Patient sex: M
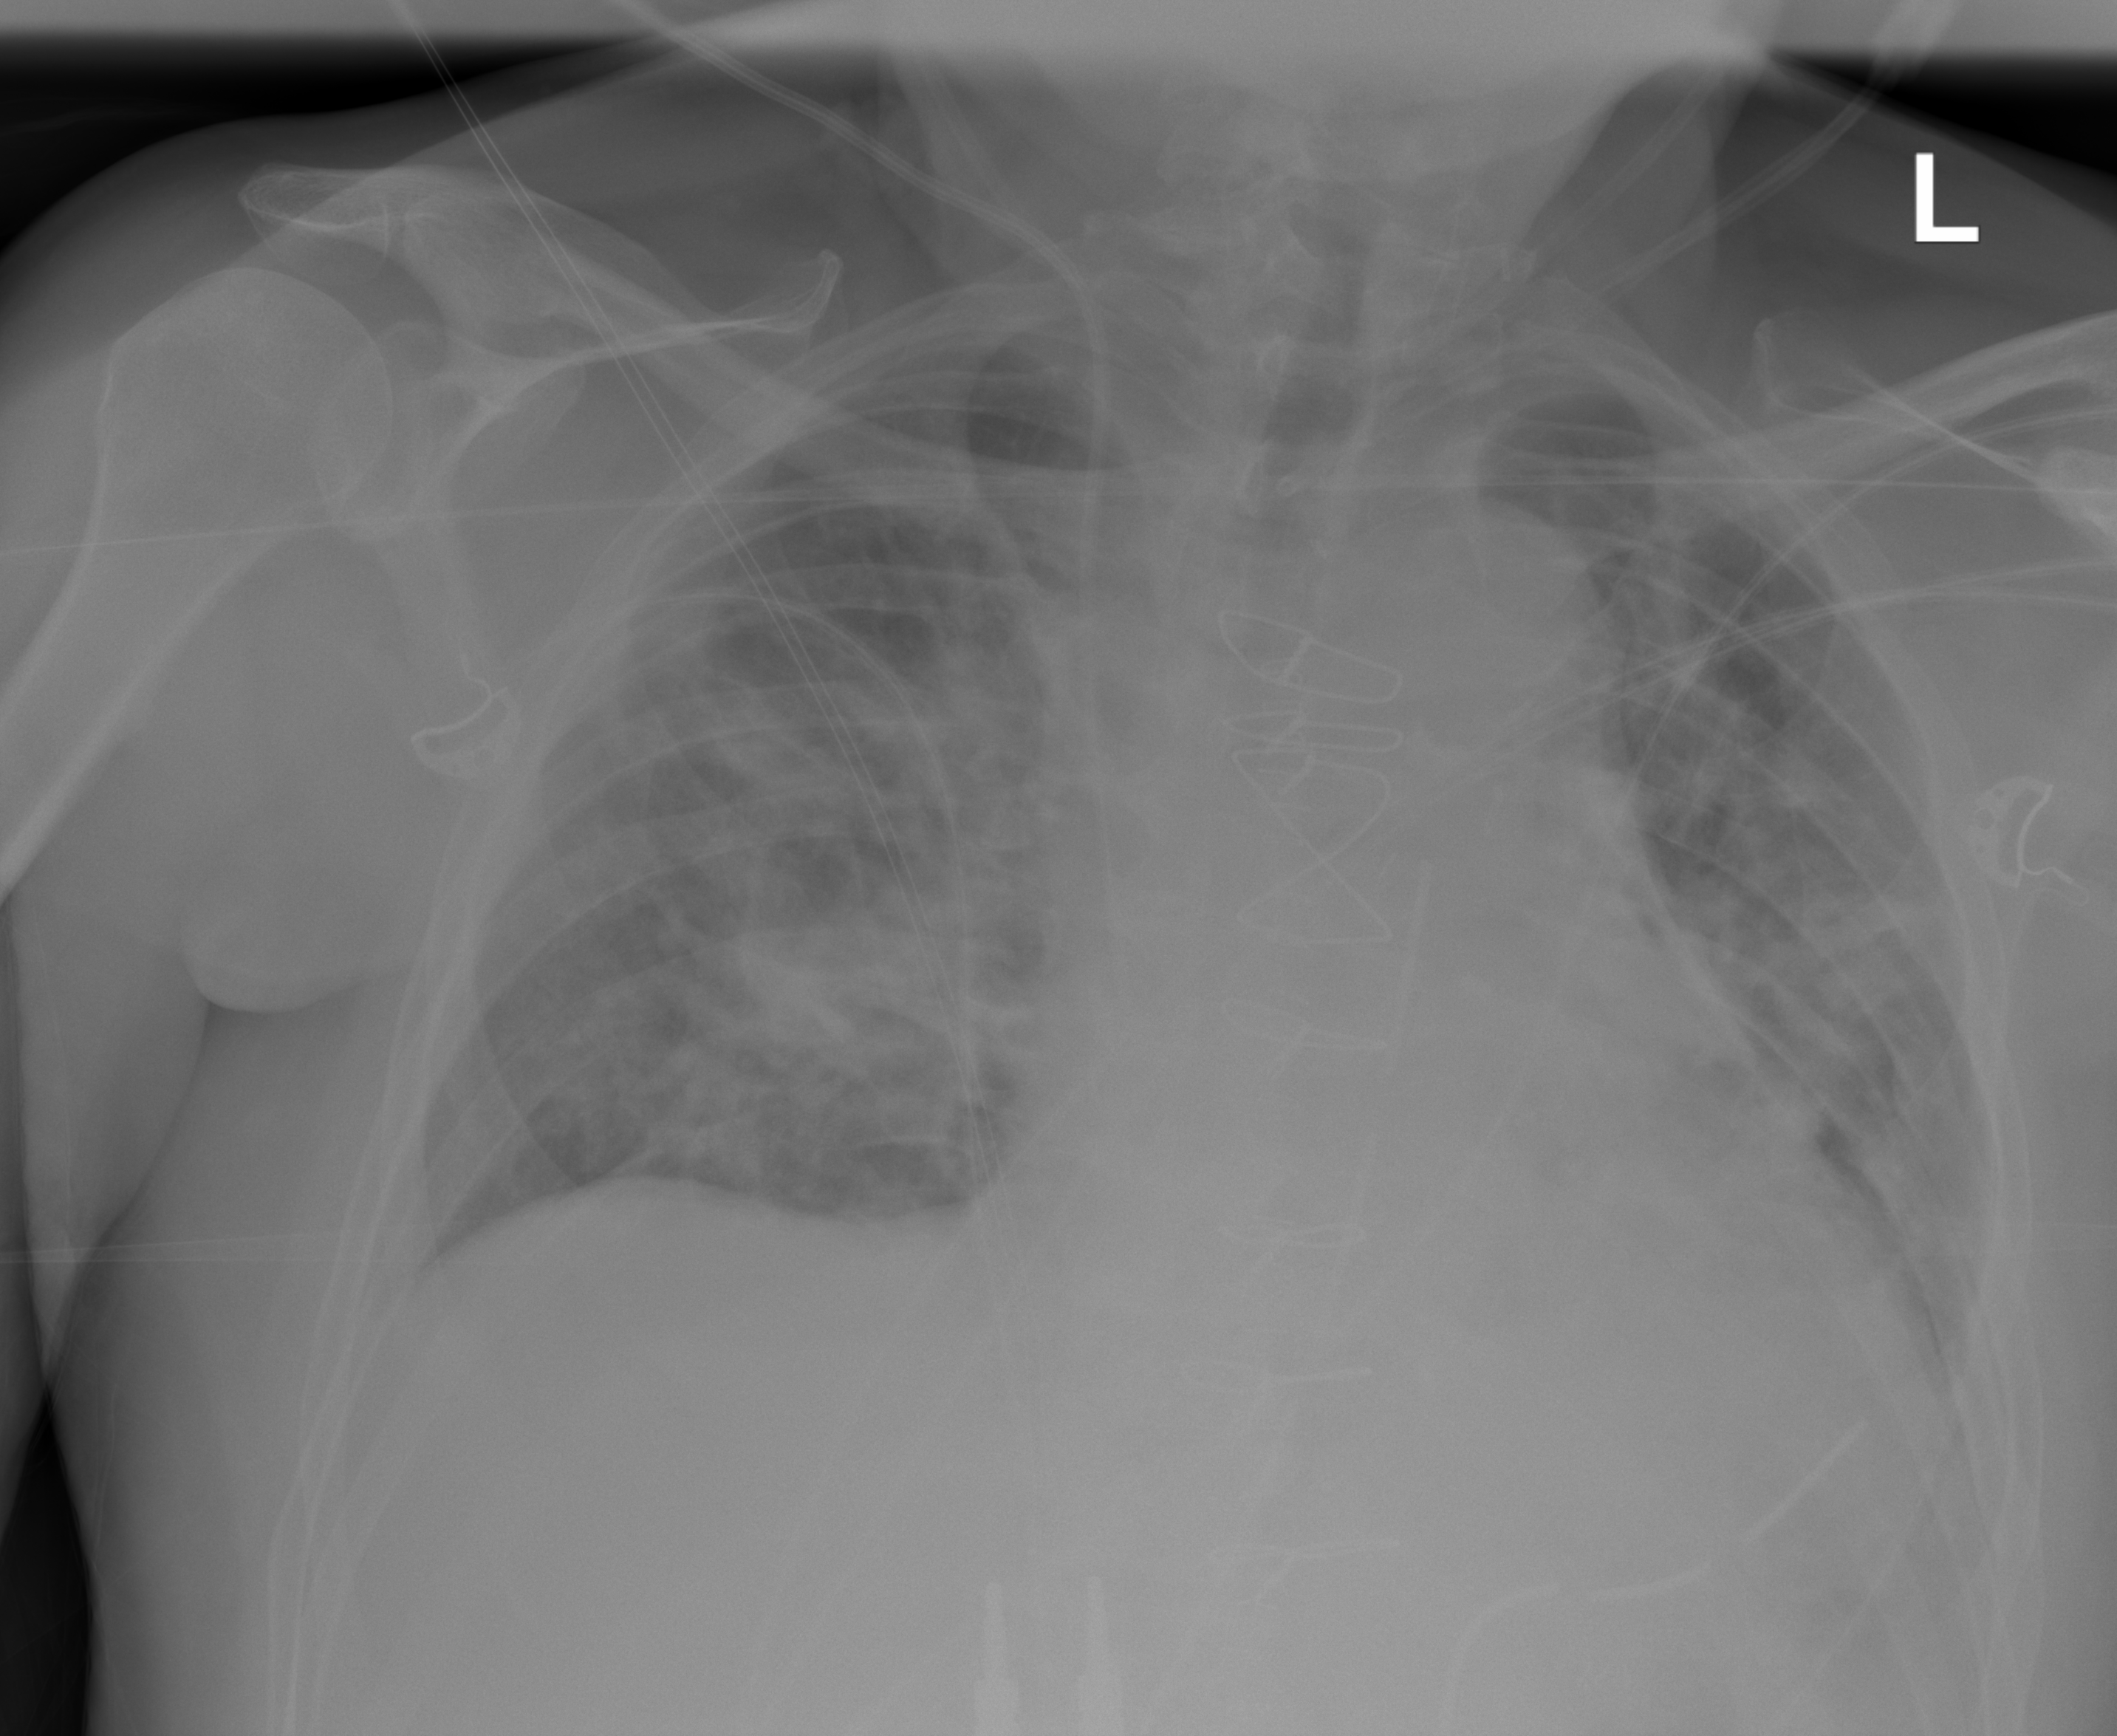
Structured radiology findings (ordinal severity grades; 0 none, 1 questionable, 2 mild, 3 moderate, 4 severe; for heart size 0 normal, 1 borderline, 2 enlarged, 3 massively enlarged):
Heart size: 1
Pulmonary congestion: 1
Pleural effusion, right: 0
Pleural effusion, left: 0
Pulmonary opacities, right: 3
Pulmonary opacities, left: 2
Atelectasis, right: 2
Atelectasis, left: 2